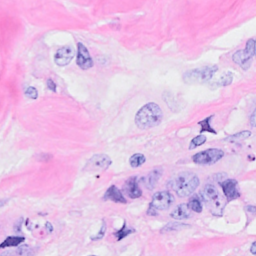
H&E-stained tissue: Breast